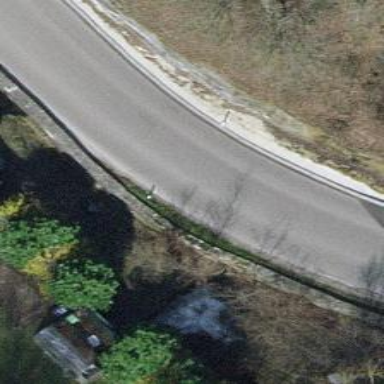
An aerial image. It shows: Tertiary road.